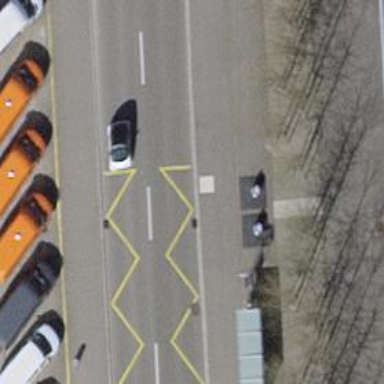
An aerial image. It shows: Bus stop equipped with public transport stop position.